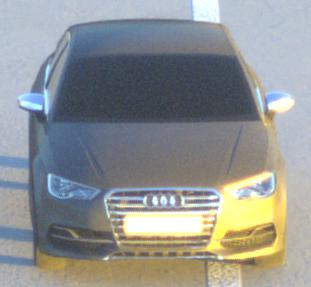
Make: Audi
Model: S3
Detailed model: 8V
Model produced from: 2013
Model produced until: 2020
Doors: 4
Color: gray
Road condition: dry road
Daytime: sunrise or sunset
Contrast: high contrast